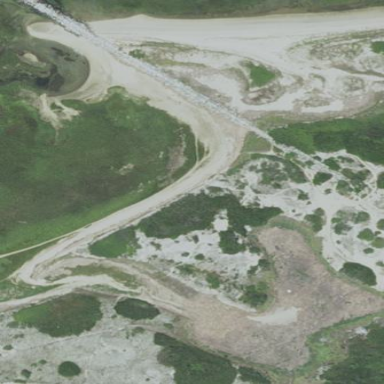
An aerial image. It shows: Saltmarsh wetland.